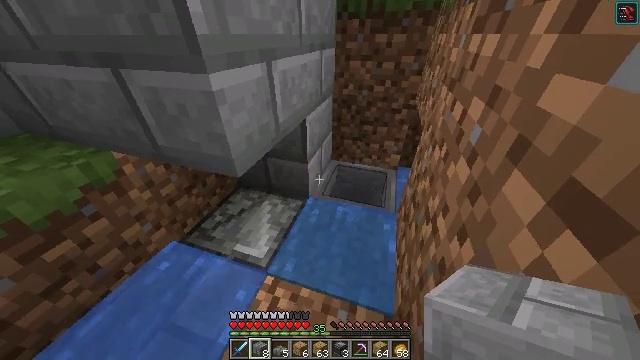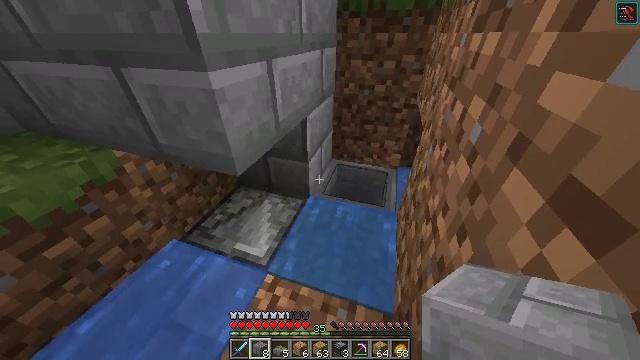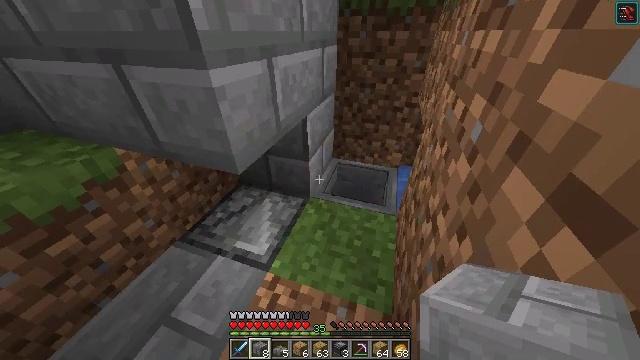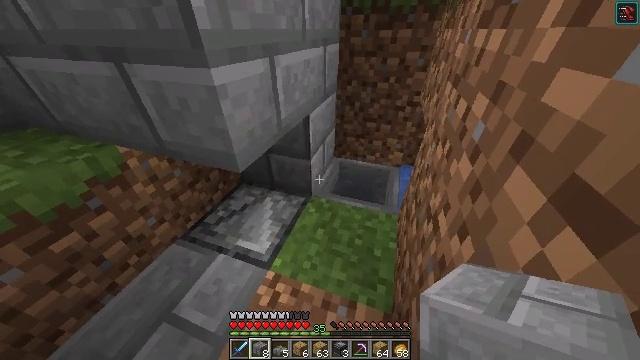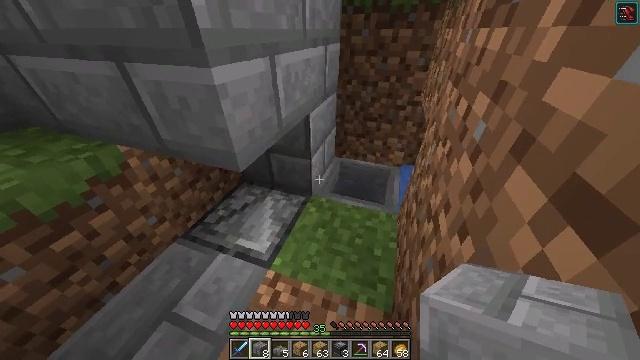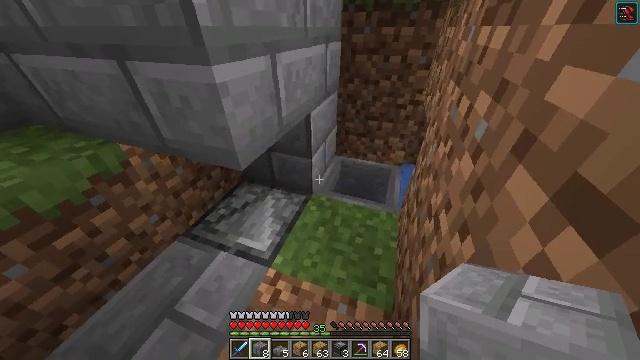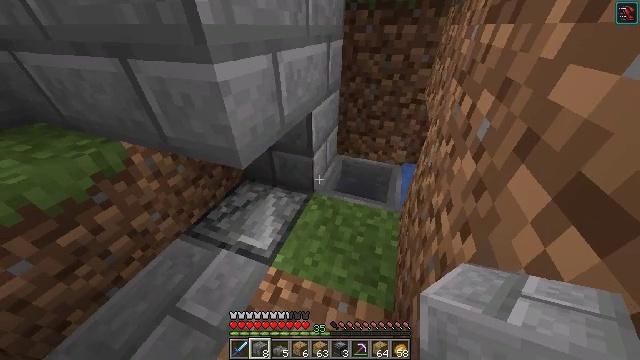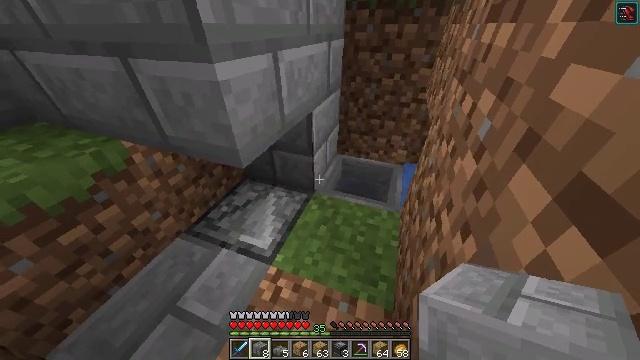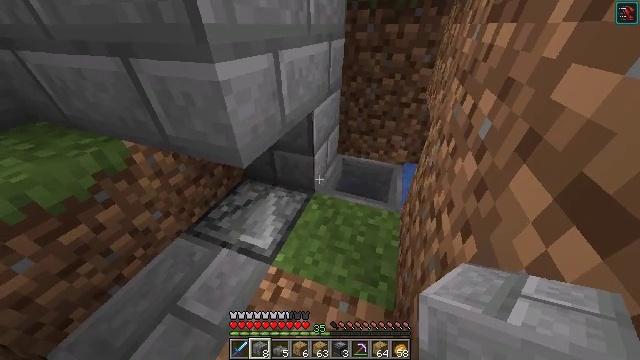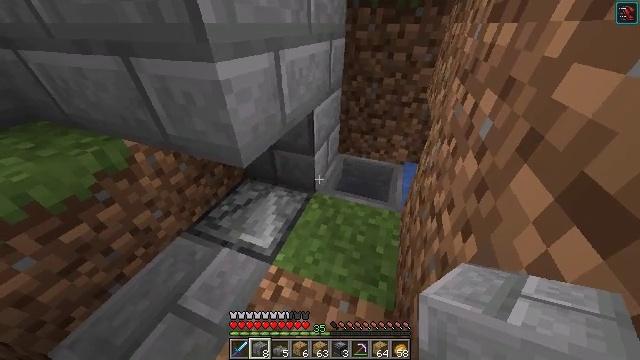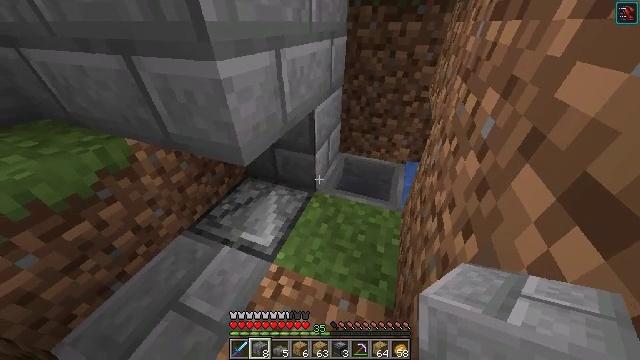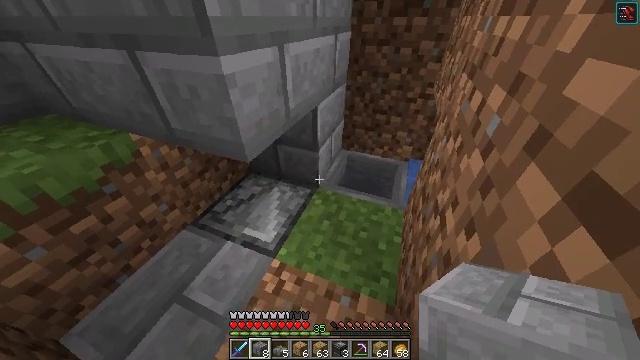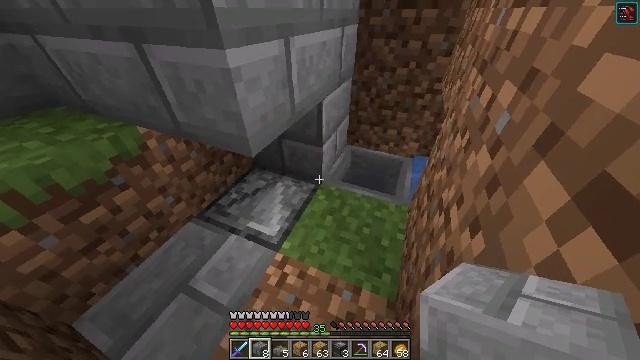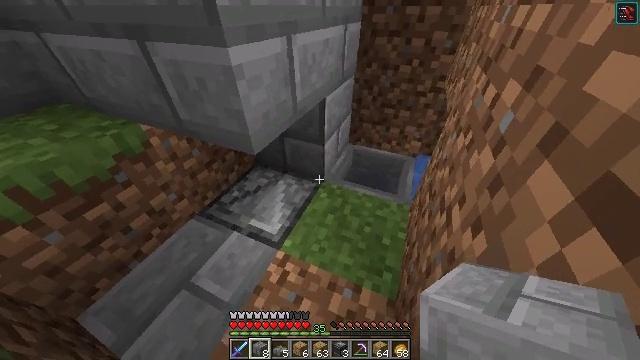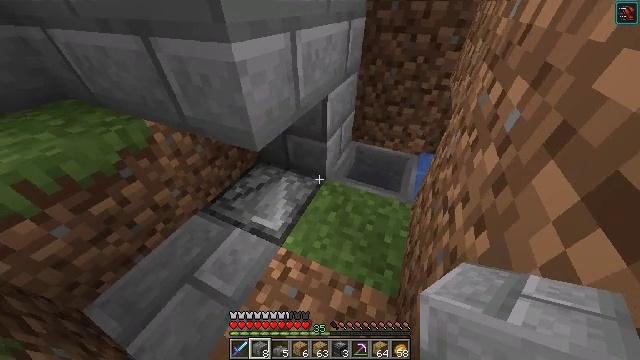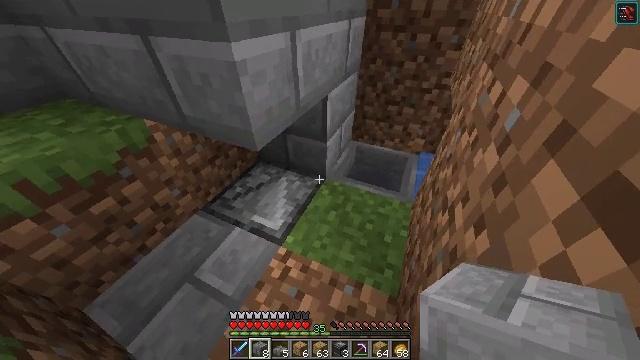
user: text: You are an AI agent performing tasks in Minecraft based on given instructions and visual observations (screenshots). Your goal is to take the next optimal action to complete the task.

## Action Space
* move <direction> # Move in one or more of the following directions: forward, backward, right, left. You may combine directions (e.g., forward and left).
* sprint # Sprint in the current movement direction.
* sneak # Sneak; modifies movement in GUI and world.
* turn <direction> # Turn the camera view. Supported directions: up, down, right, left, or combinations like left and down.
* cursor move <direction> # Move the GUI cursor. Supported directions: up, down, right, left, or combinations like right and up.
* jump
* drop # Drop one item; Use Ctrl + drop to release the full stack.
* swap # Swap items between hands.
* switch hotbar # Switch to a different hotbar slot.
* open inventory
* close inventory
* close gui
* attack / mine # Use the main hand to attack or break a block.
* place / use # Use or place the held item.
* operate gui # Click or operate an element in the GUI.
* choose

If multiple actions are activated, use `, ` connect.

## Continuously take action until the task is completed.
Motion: motion action
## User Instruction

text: Attack the stone bricks to gather materials.
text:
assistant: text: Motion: no_op
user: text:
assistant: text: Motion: no_op
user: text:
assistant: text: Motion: no_op
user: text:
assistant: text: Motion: no_op
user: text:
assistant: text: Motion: no_op
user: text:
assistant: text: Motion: no_op
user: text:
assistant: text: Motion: no_op
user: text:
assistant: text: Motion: no_op
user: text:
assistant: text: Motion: no_op
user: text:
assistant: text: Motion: no_op
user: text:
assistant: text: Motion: no_op
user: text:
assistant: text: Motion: turn left and down
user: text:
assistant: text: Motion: no_op
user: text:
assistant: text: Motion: no_op
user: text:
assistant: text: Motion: no_op
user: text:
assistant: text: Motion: no_op
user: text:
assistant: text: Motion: no_op
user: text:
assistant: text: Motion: turn right and down
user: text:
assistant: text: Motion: turn right and down
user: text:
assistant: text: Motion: move forward, turn right
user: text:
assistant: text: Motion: move forward
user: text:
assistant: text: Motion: move forward, turn right
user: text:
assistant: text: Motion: turn right
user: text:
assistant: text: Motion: no_op
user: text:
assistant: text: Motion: no_op
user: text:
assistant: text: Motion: turn down
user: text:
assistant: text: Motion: turn down
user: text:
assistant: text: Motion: no_op
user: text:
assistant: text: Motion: no_op
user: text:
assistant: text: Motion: no_op